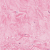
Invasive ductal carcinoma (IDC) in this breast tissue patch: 0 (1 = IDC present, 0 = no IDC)